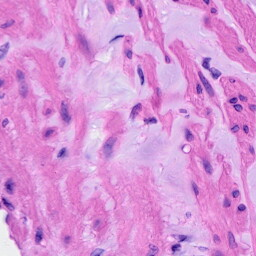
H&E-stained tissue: Ovarian